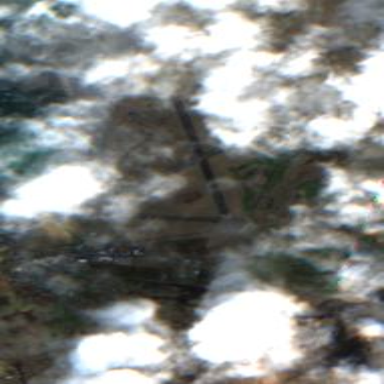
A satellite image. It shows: Asphalt runway at the airport area.